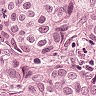
Metastatic tissue present: yes